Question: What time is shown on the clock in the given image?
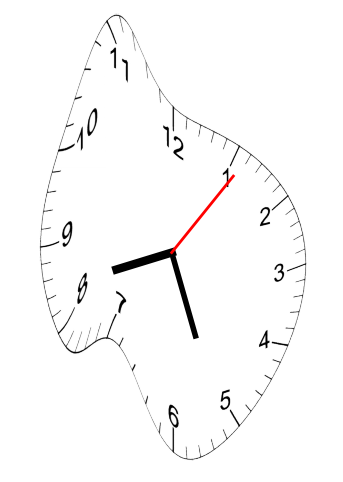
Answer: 08:26:06